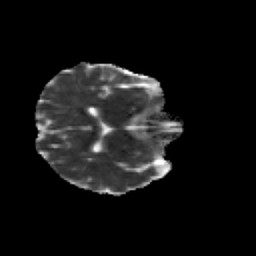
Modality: MD
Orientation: axial
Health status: healthy
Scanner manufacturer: siemens
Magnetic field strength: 3 T
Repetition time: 12 s
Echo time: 0.092 s